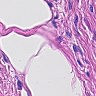
Metastatic tissue present: no